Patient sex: M
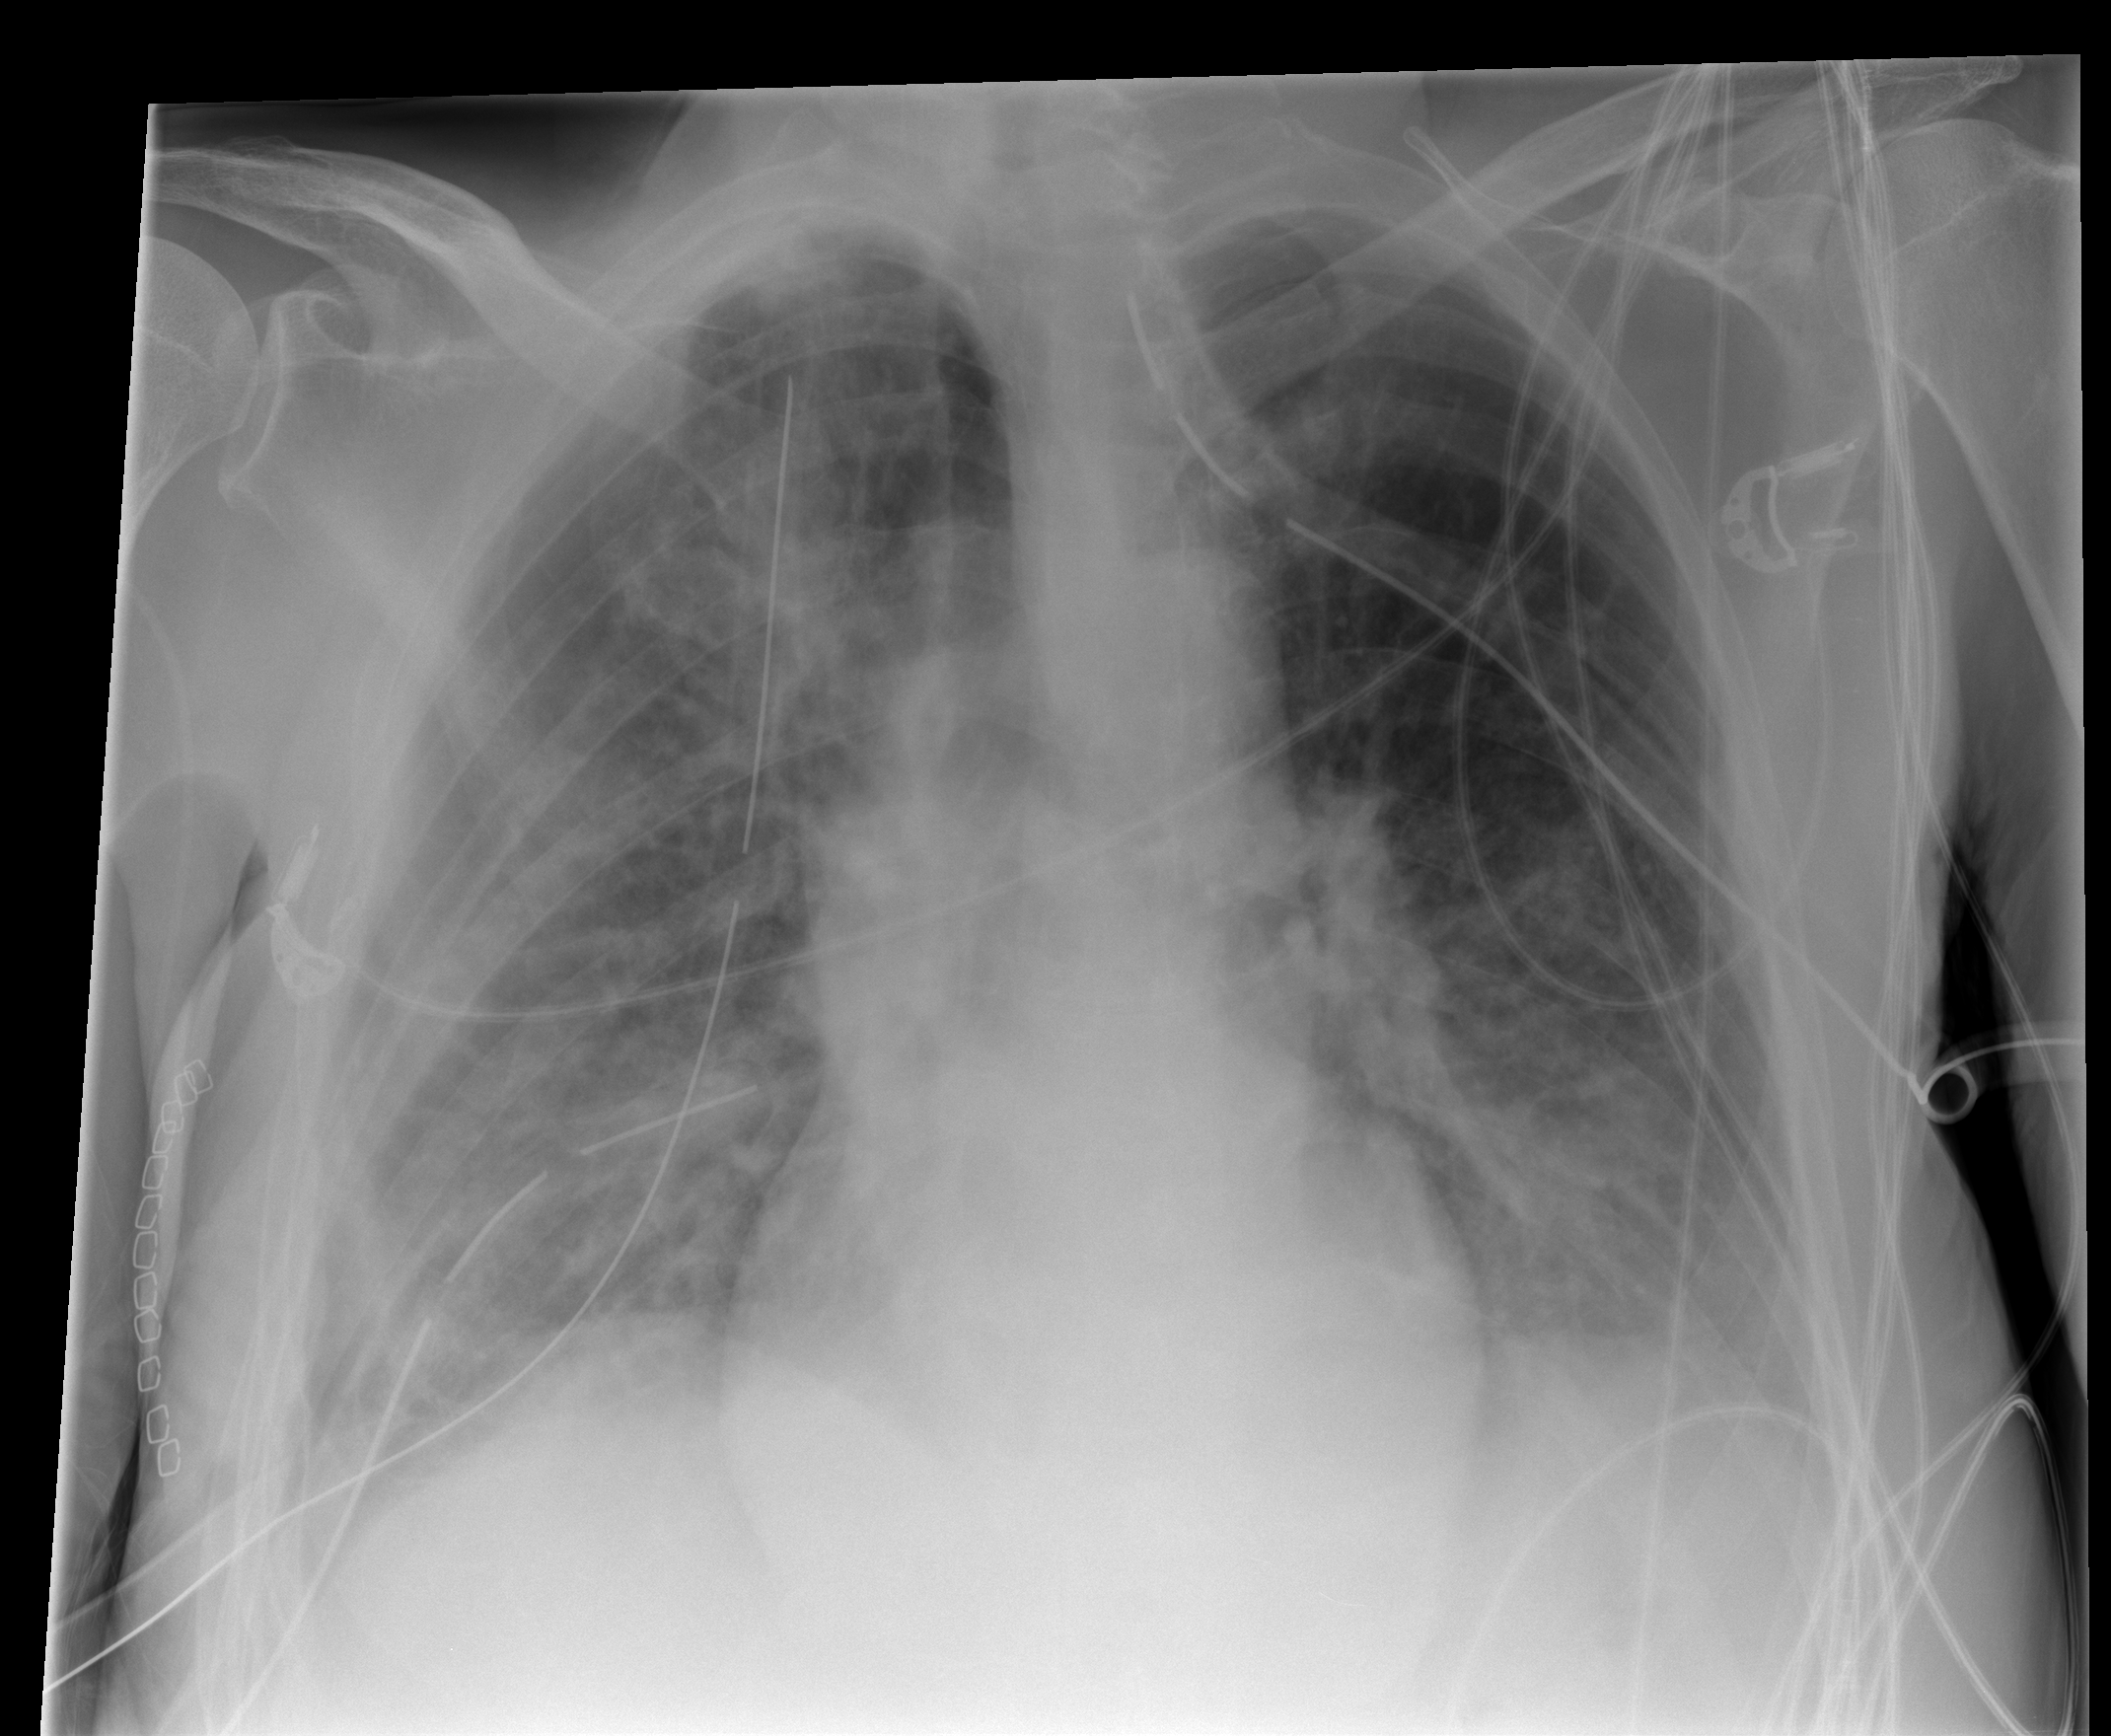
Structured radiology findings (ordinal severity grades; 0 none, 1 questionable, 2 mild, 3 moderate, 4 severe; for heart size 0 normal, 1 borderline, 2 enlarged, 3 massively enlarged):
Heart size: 1
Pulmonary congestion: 2
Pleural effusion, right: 2
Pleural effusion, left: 0
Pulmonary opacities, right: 2
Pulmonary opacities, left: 1
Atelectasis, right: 2
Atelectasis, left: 2